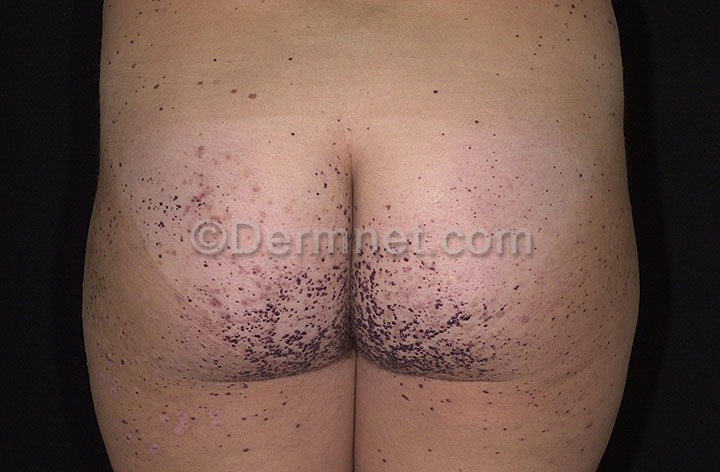
Disease: Vascular Tumors